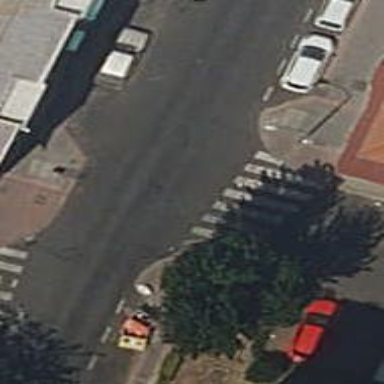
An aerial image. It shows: Uncontrolled crossing on the road.